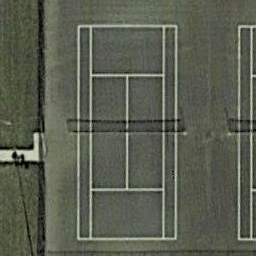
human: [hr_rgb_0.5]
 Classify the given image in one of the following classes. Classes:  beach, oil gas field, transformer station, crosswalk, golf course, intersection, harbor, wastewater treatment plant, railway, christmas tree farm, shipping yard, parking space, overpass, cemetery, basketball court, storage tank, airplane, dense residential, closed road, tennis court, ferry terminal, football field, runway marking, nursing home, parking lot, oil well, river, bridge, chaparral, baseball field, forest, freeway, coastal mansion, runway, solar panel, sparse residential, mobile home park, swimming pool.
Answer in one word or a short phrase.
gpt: tennis court